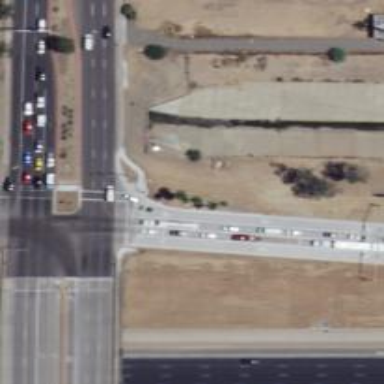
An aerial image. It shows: Solid stop line on the road marking.